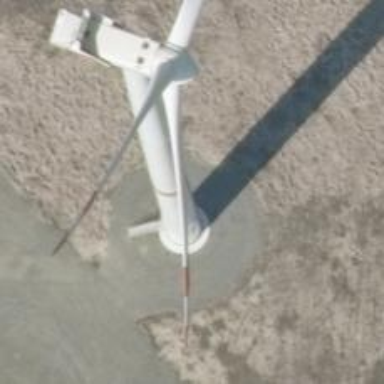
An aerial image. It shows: Wind power generator with horizontal axis wind turbine manufactured by Vestas.